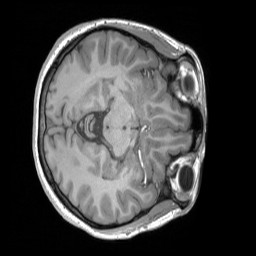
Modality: T1w
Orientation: axial
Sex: female
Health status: ill
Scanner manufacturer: siemens
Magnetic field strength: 3 T
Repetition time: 1.66 s
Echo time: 0.00254 s